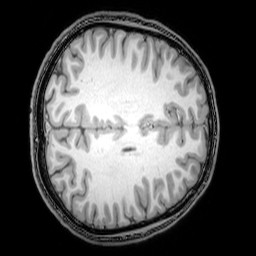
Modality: T1w
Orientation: axial
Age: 25
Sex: male
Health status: healthy
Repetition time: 0.081 s
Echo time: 0.037 s